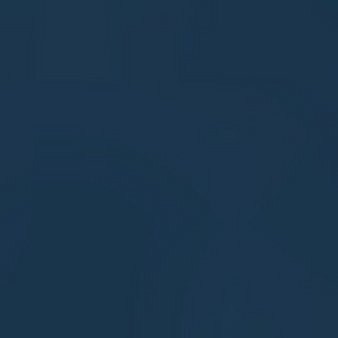
Label: other